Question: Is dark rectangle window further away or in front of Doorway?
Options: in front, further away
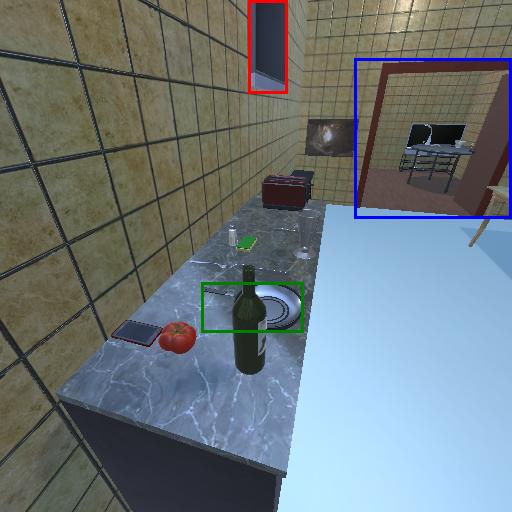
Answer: in front